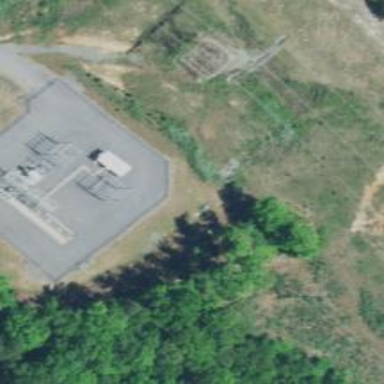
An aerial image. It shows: Distribution level power substation surrounded by fence.